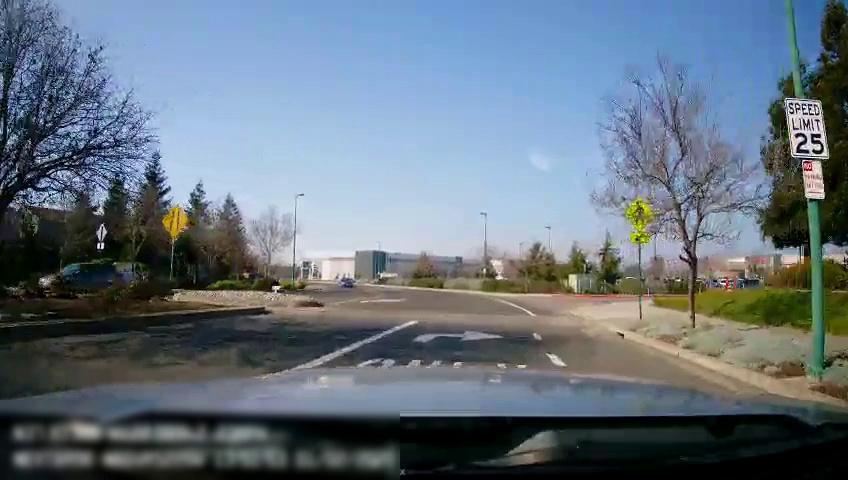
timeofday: Day
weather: Sunny
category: Drivable Space
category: Vehicles | Car
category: Lanes | Alternate Lane
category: Lanes | Alternate Lane
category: Traffic | Signs
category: Traffic | Signs
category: Traffic | Signs
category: Traffic | Signs
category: Traffic | Signs